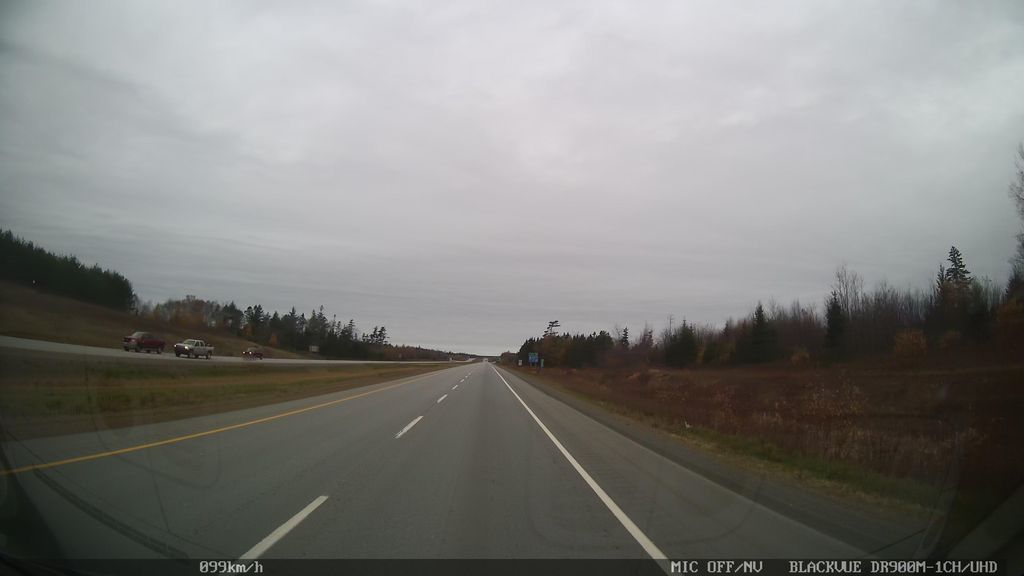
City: halifax